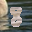
Label: 8